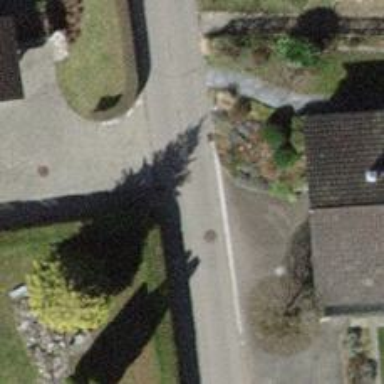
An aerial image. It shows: Footway with grade2 track type.